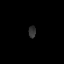
Tissue: prostate
Cell type: T cells
Senescence score: 0.3128
Nuclear area (px): 84
Mean DAPI intensity: 50.083